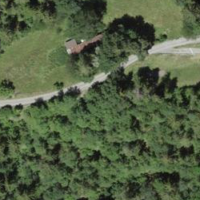
EUNIS habitat code: 41
Species observed at this site:
Clinopodium vulgare
Tettigonia viridissima
Melitaea athalia